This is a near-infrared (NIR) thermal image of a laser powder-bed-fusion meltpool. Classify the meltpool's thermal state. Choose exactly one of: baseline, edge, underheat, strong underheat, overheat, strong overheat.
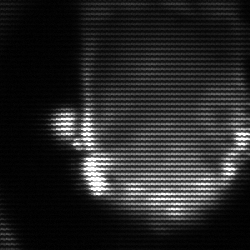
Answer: baseline